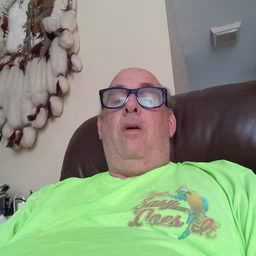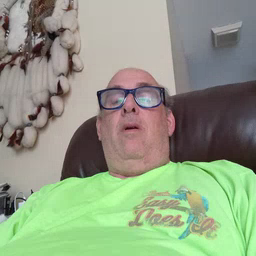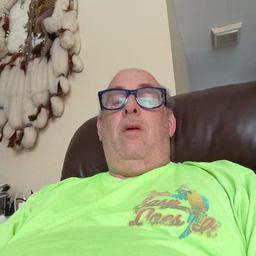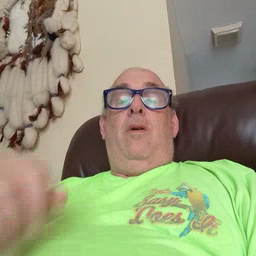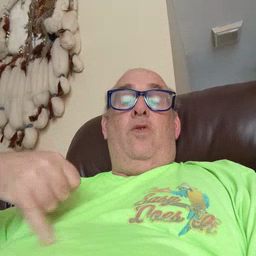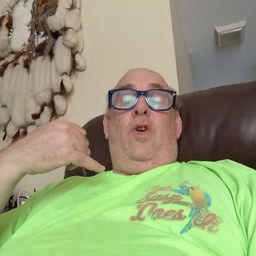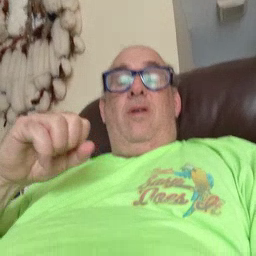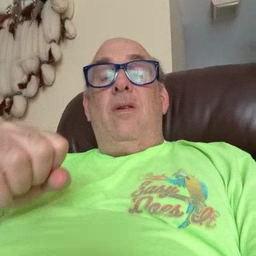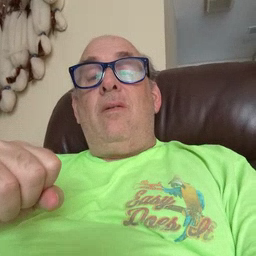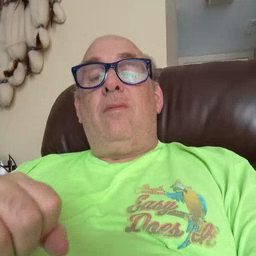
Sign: jeans